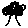
Label: tree